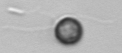
Label: Dinophyceae